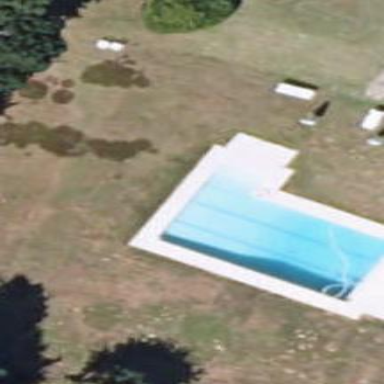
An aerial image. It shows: Swimming pool located in leisure land.